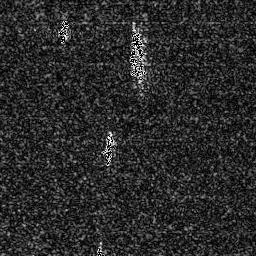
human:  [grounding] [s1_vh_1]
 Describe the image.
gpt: In the satellite image, there is  <ref>1 small ship </ref> <box>[[21, 7, 27, 16, 0]]</box> located at top left,  <ref>1 medium ship </ref> <box>[[48, 12, 57, 33, 0]]</box> located at top,  <ref>1 small ship </ref> <box>[[39, 51, 44, 64, 0]]</box> located at center.